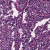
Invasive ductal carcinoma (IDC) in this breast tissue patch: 1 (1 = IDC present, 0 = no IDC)